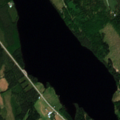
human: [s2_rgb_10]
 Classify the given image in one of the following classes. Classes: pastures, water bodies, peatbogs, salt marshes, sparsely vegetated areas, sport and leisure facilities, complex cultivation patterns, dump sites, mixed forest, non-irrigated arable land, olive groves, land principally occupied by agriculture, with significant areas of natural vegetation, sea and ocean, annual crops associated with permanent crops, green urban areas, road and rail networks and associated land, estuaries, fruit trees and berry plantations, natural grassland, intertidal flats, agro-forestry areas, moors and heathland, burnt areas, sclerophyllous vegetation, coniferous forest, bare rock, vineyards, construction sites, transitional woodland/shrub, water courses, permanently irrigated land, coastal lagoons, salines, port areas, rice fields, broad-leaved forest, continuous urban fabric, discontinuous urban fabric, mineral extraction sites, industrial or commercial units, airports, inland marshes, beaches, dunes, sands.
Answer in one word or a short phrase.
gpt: land principally occupied by agriculture, with significant areas of natural vegetation, coniferous forest, mixed forest, water bodies